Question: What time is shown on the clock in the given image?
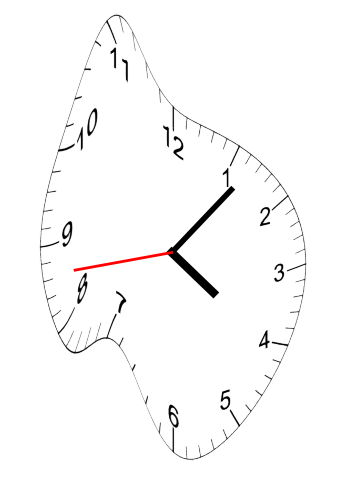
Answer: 04:06:43